Interaction volume radius: 10 \u00c5
Interaction volume height: 15 \u00c5
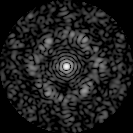
Disorder parameter: 0.7462